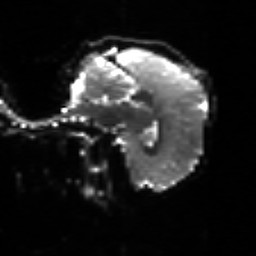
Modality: sbref
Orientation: sagittal
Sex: female
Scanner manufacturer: siemens
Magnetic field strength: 3 T
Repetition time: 5 s
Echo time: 0.071 s